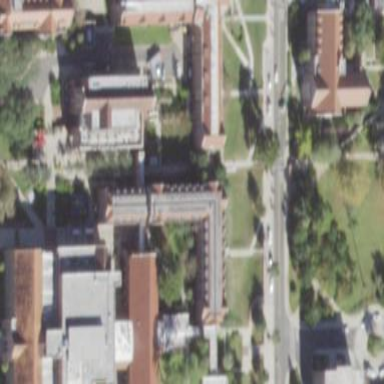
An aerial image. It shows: Dormitory building serving as student accommodation.